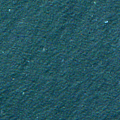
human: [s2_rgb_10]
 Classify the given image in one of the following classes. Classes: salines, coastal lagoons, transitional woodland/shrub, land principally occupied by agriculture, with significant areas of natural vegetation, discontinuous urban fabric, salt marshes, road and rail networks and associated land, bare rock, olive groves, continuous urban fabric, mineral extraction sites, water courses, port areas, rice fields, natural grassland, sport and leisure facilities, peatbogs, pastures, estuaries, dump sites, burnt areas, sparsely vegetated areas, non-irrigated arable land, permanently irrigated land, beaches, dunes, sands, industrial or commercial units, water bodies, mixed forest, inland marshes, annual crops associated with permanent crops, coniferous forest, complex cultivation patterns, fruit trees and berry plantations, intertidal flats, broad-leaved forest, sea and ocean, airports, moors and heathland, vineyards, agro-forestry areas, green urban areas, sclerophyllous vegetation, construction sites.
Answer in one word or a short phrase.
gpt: sea and ocean